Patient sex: M
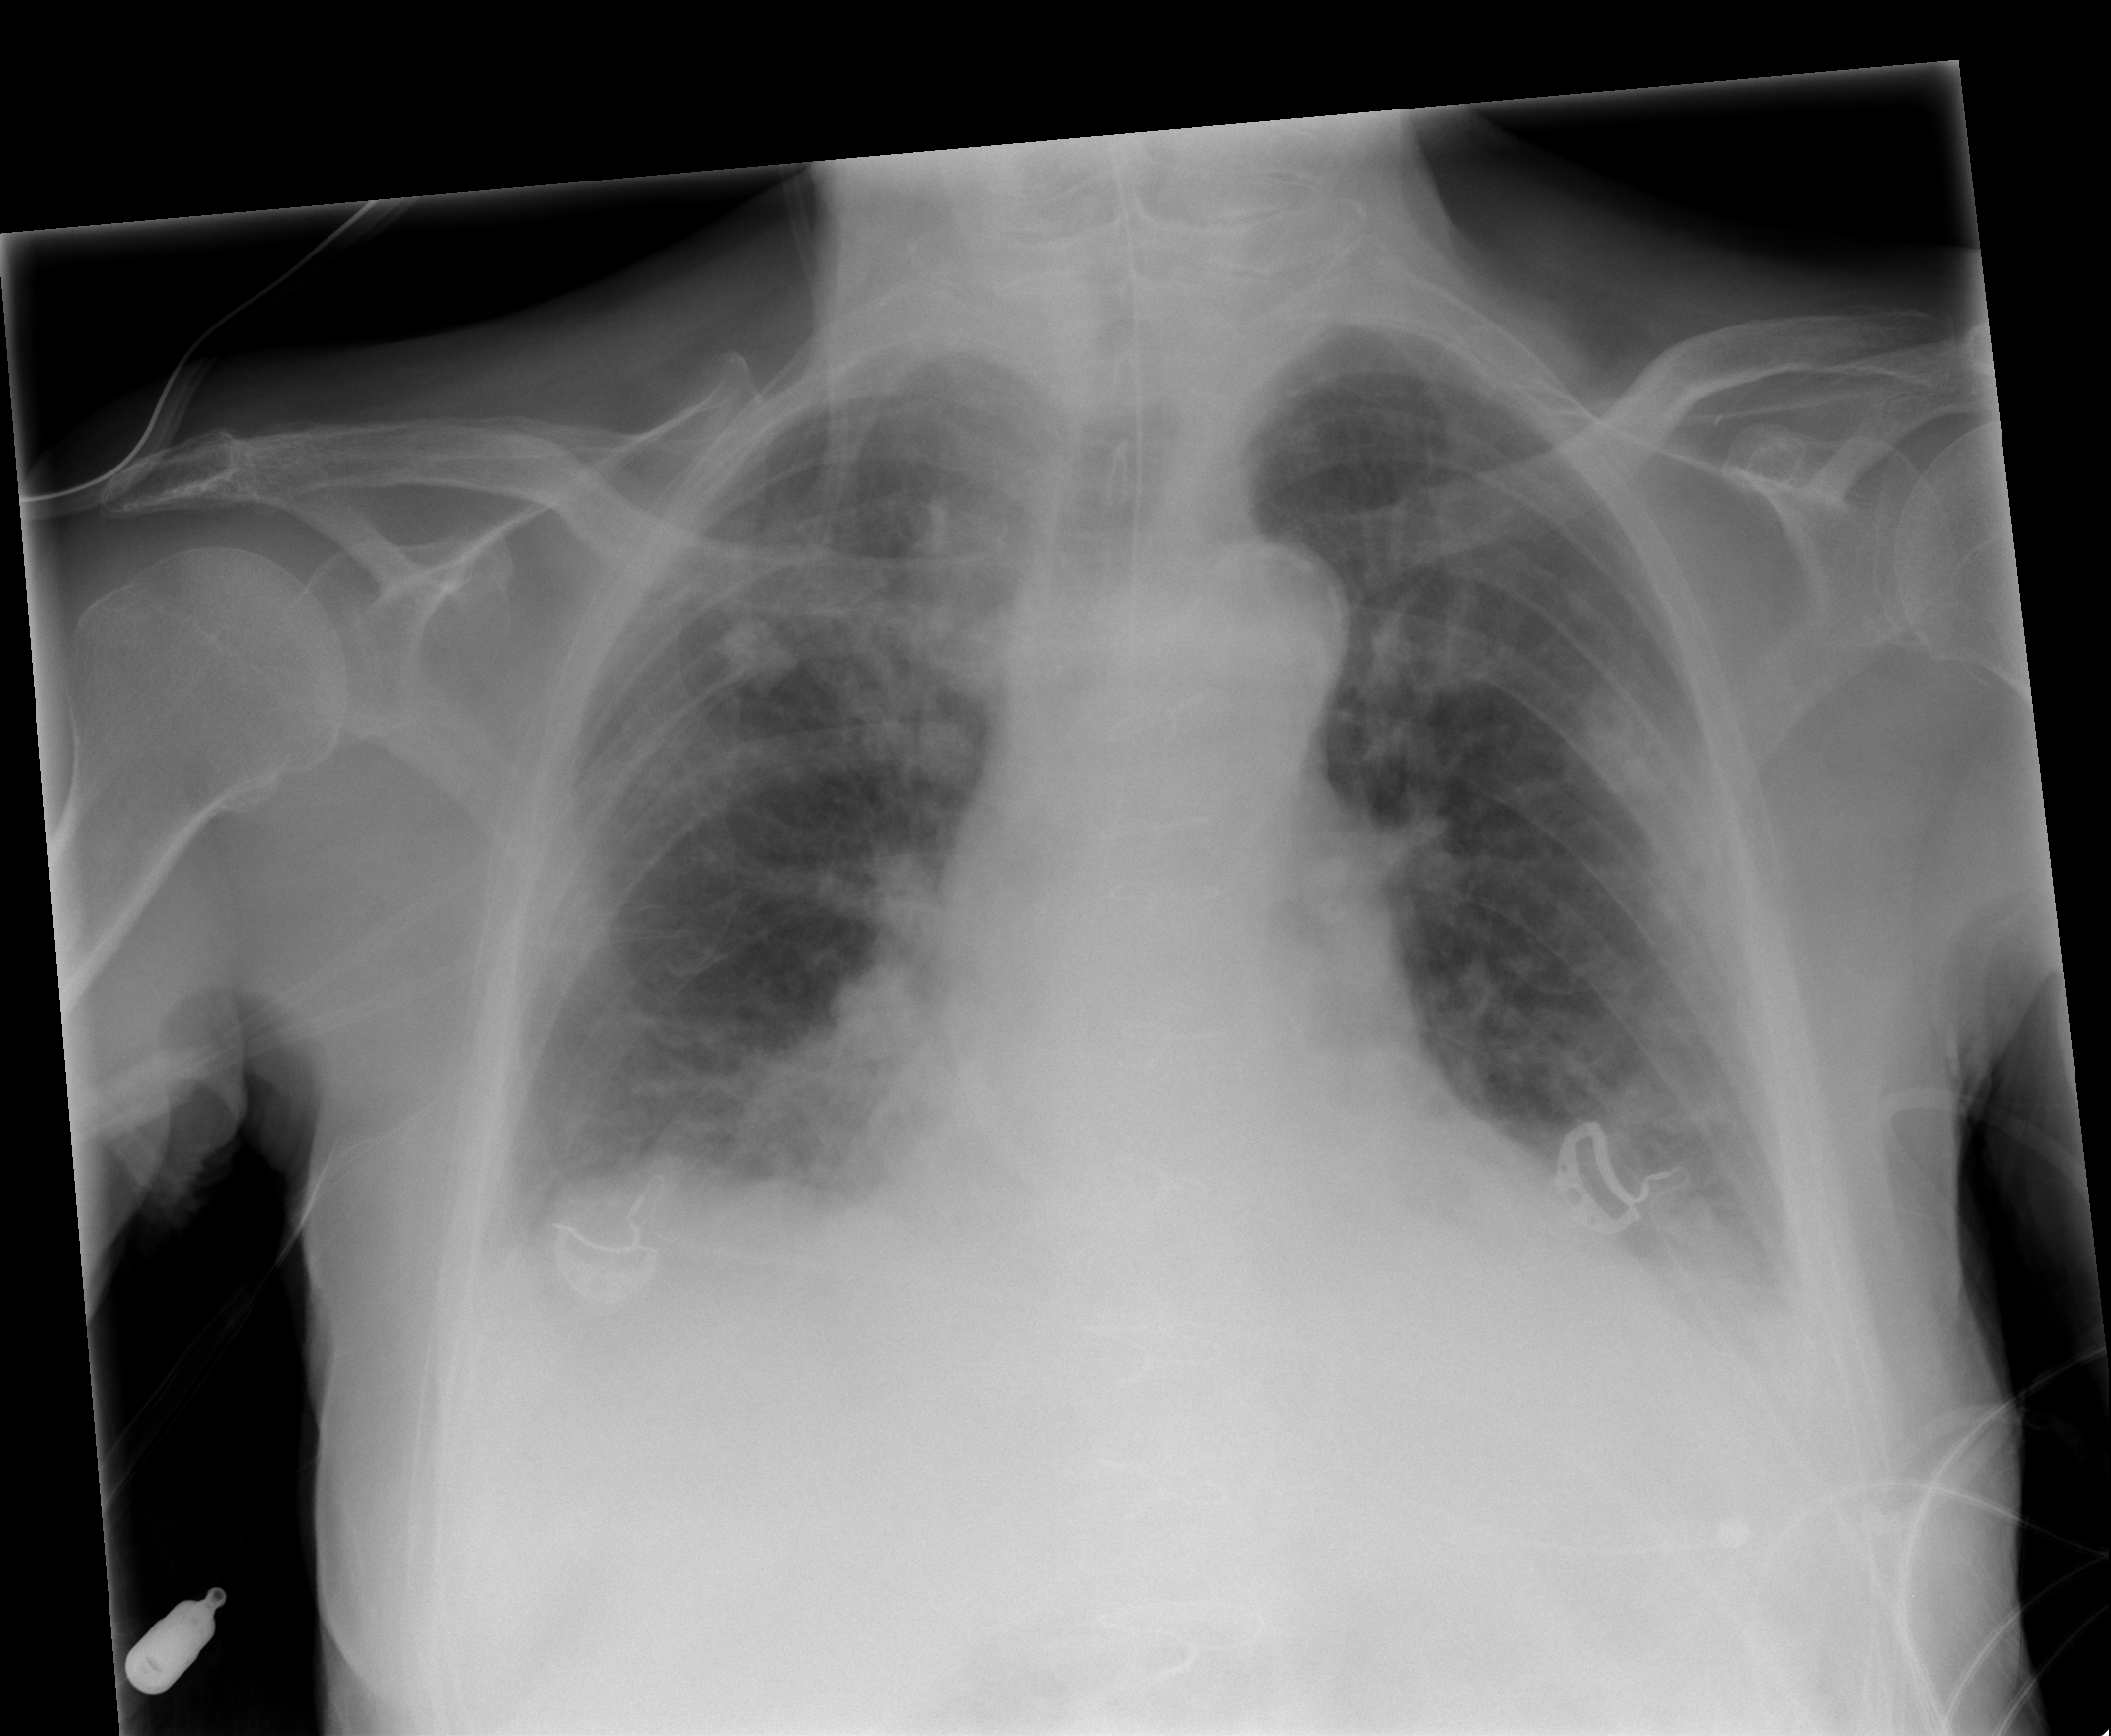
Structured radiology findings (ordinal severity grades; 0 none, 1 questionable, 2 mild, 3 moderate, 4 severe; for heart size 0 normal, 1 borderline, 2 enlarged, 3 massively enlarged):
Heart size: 0
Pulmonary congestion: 2
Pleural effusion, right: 2
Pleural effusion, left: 2
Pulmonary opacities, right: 1
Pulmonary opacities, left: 1
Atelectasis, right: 2
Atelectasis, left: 2